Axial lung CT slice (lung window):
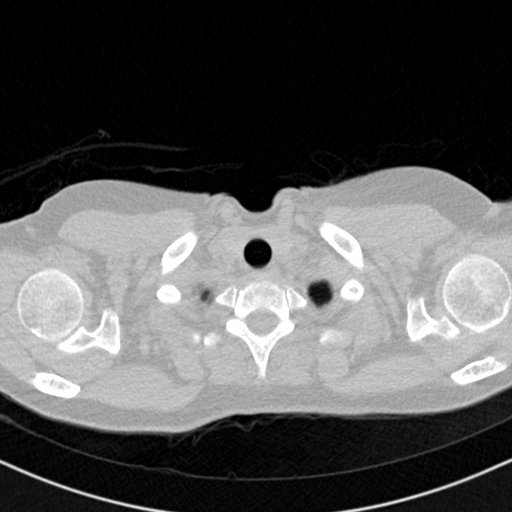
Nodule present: no